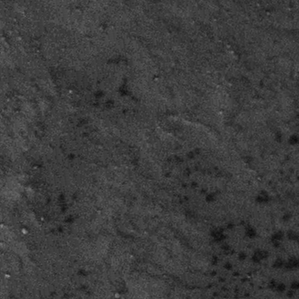
Label: frost